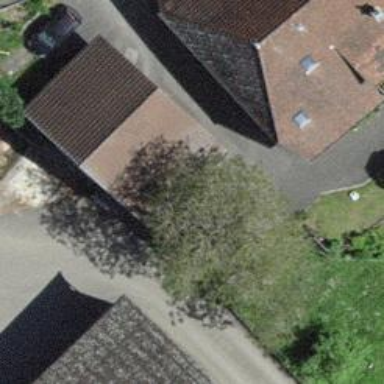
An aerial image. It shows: Garage.